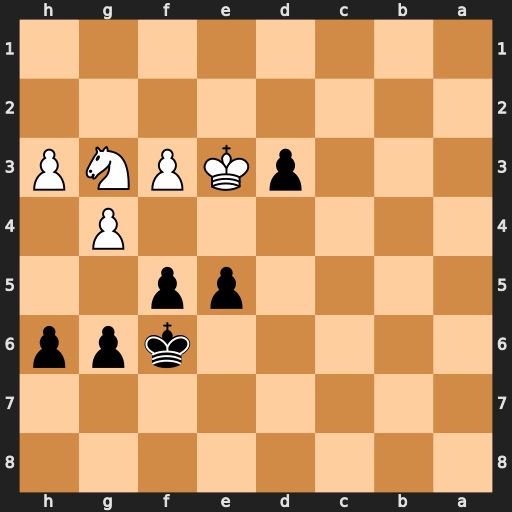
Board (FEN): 8/8/5kpp/4pp2/6P1/3pKPNP/8/8
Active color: b
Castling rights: -
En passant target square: -
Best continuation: f4+ Kxd3 fxg3